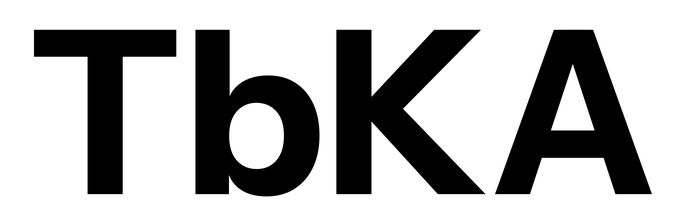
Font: InstrumentSans_Bold